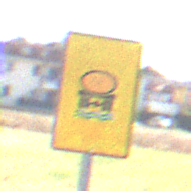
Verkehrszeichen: FahrzeugeMitWassergefaehrdenderLadungOhnePfeilsymbol
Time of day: MorningAfternoon
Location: Outdoor (Suburban)
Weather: PartlyCloudy
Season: NotSpecified
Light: Natural